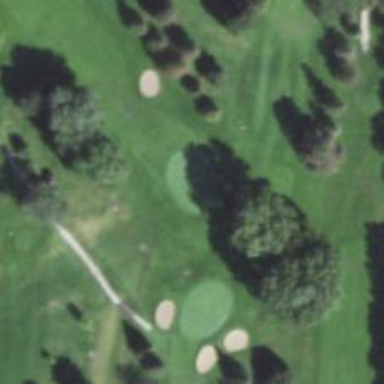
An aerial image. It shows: Golf hole for the sport of golf.